Aerial crown-view tile of a tropical tree (Barro Colorado Island, Panama), acquired 20250124:
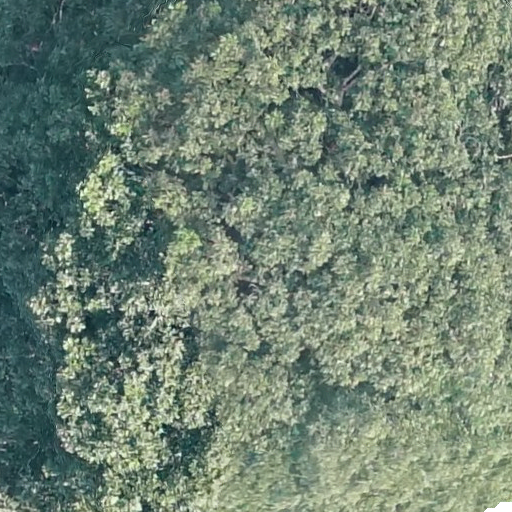
Species: Dipteryx oleifera
GBIF accepted scientific name: Dipteryx oleifera
Crown area: 735.502 m²